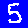
Digit: 5